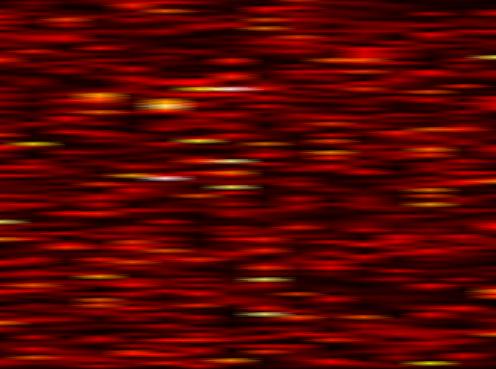
Label: OFDM